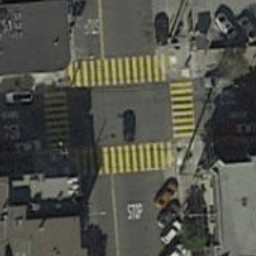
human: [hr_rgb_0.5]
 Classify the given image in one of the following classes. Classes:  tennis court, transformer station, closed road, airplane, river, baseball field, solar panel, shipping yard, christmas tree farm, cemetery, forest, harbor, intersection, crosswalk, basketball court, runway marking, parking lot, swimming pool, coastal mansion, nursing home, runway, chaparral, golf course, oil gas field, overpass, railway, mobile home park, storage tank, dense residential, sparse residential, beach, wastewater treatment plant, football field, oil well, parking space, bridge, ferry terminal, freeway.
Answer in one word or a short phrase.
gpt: crosswalk